Question: I have this div block which shows a preview image to a video (YouTube), the problem is that this preview thumbnail generated by CMS, it doesn't give the YouTube play icon in the middle of it, so it doesn't look like a video, but just a plain image.
So I came up with a solution (top answer <URL>, by adding an empty span and giving it a background, that YouTube play icon and position absolute and positioning it in the middle of that image preview thumbnail. All looks great, now the problem is that background is not a link, the thumbnail is a link to the video, so that transparent icon hides the thumbnail link below it.

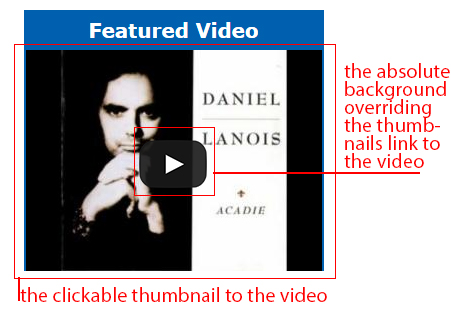
Answer: According to this post:
<URL>
It works, if you add the following CSS attribute:
'''
pointer-events: none;
'''
Here is also a post about the IE compatibility: <URL>